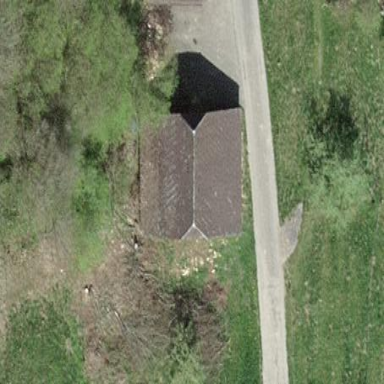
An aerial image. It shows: Rural barn.